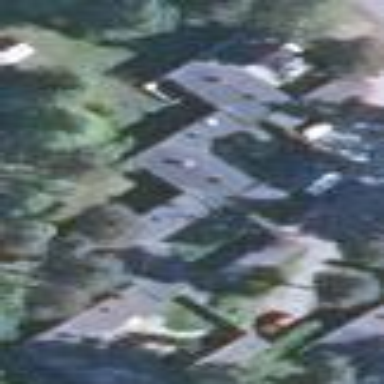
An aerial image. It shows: Residential building.